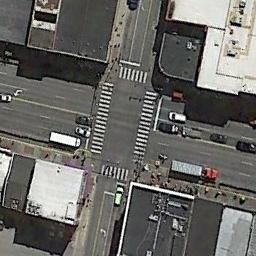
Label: intersection